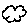
Label: cloud